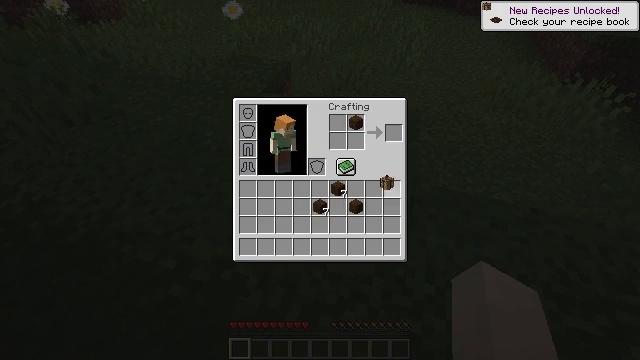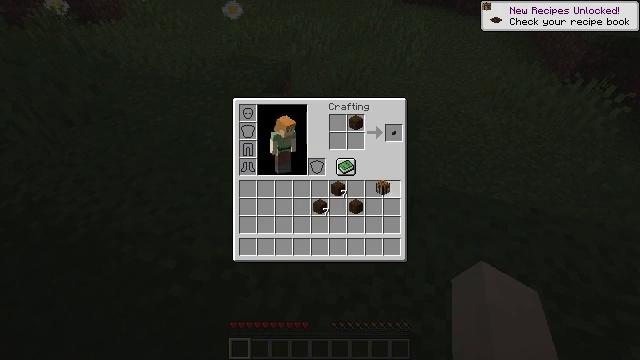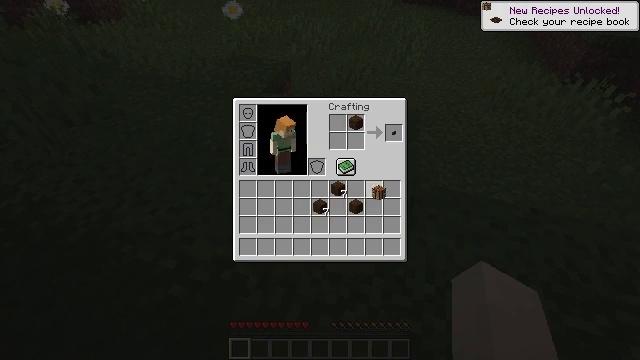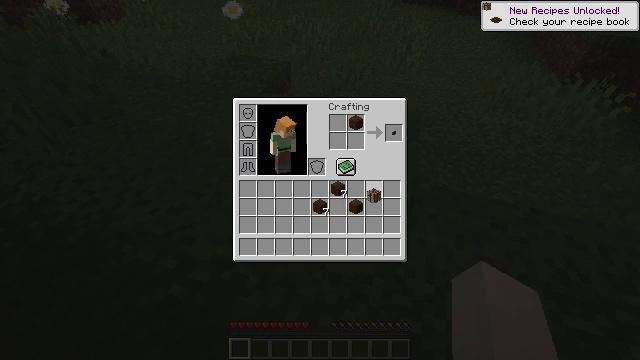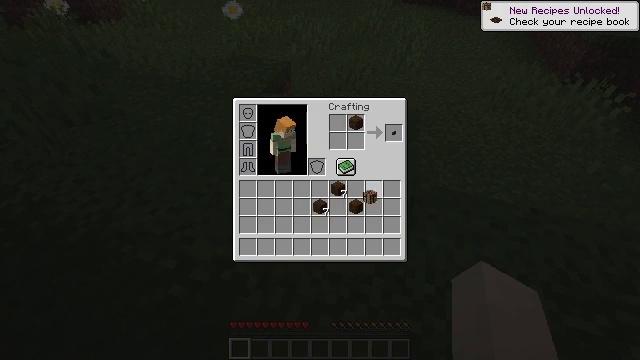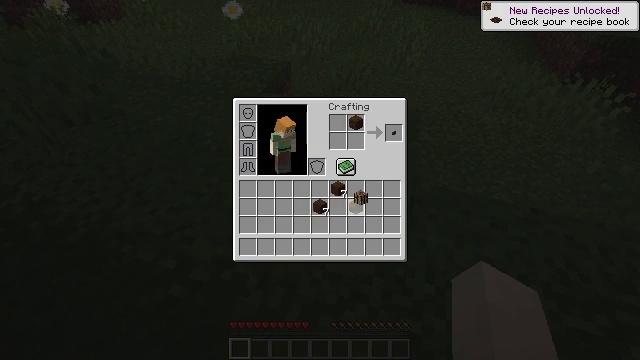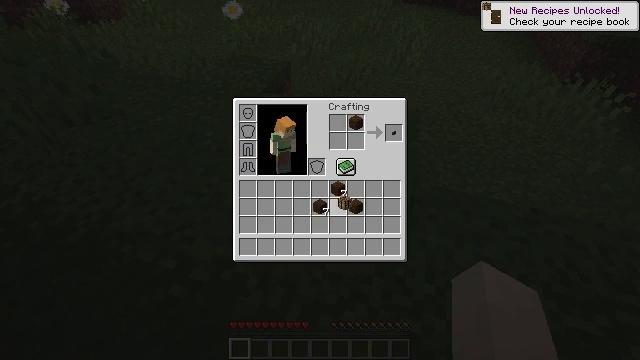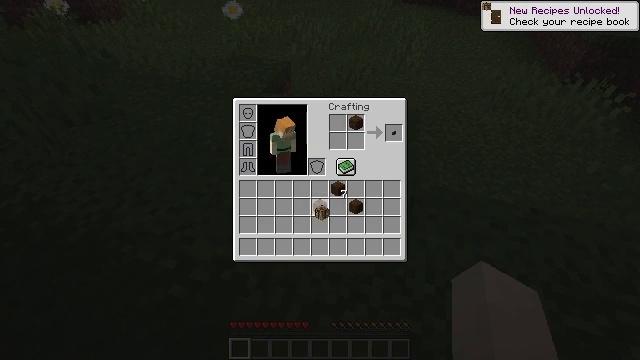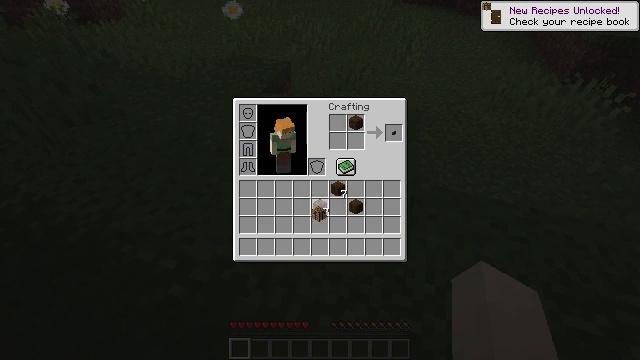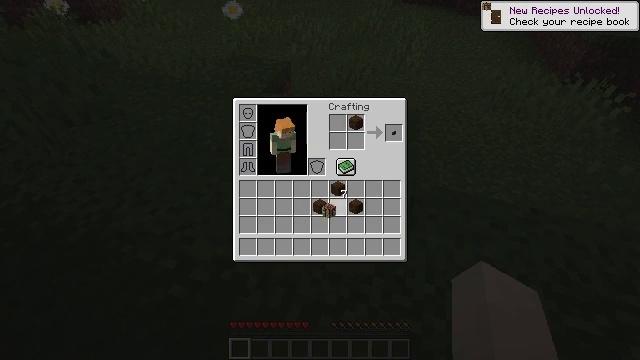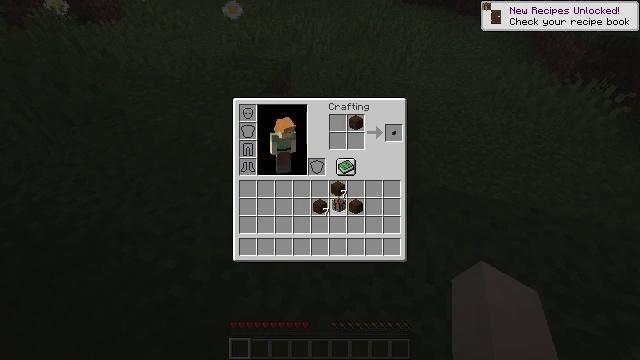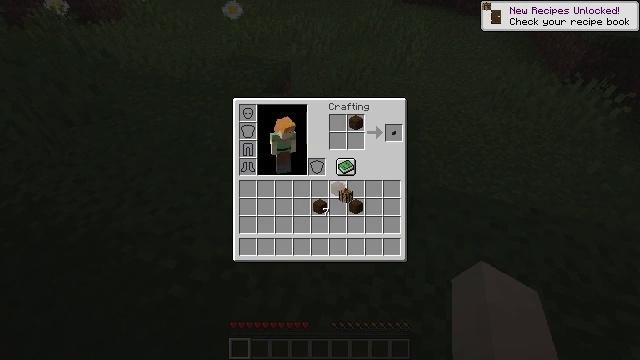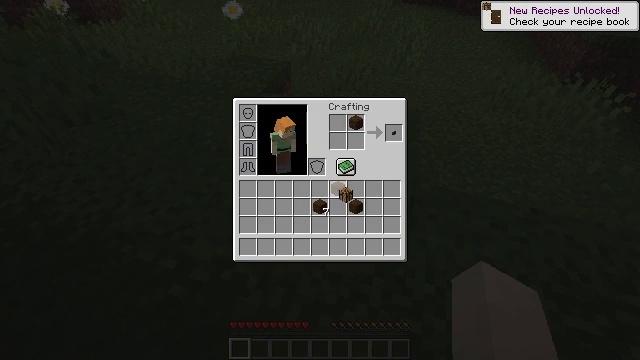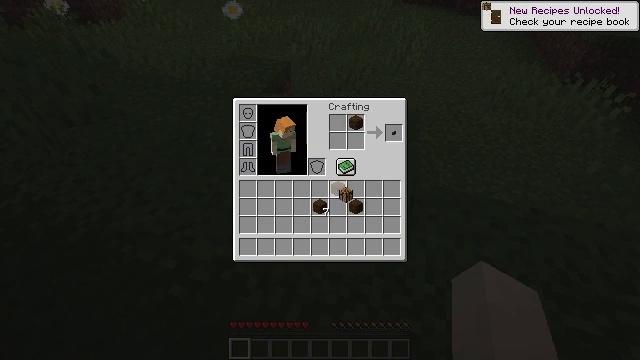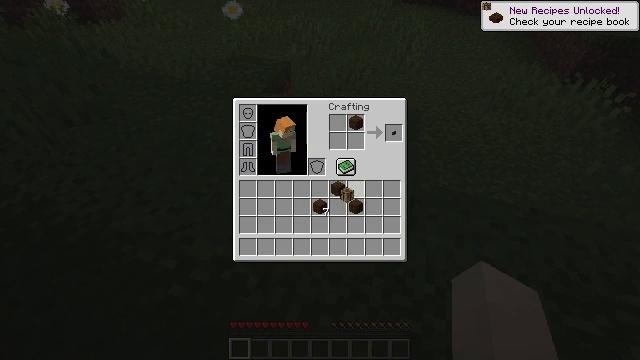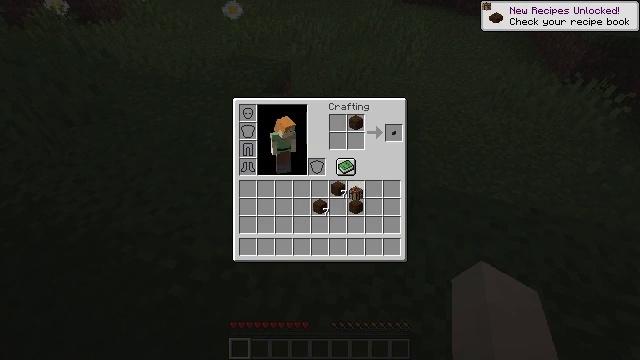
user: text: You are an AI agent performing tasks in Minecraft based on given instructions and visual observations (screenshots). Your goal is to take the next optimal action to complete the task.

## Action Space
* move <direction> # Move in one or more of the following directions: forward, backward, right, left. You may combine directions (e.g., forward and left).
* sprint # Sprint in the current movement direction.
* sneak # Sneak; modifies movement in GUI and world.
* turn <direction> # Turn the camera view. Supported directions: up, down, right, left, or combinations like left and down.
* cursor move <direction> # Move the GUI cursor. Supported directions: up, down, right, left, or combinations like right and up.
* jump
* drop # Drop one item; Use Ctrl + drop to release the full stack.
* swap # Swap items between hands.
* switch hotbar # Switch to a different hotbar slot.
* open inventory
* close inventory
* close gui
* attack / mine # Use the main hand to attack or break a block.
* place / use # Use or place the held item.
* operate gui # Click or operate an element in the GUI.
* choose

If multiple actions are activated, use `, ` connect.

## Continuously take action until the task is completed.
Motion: motion action
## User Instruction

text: Remove a crafting table from the inventory.
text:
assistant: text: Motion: open gui
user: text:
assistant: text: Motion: no_op
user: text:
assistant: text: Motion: no_op
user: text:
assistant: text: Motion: no_op
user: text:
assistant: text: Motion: cursor move left
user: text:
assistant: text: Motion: cursor move left
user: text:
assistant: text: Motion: cursor move left and down
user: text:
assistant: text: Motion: no_op
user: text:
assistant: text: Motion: cursor move right
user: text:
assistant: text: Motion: cursor move right
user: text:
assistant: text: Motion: cursor move right and up
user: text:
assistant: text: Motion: no_op
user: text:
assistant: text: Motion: no_op
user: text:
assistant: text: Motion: no_op
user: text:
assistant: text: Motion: cursor move right
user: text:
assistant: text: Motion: no_op
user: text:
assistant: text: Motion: operate gui
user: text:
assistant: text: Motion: operate gui
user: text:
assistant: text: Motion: no_op
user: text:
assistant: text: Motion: cursor move right and up
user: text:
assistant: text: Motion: cursor move up
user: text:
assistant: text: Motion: cursor move left and up
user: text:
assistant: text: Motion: no_op
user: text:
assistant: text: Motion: no_op
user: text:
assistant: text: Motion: no_op
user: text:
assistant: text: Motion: cursor move right
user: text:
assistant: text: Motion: no_op
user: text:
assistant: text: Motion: operate gui
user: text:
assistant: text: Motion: operate gui
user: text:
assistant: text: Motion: no_op